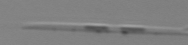
Label: Pseudo-nitzschia